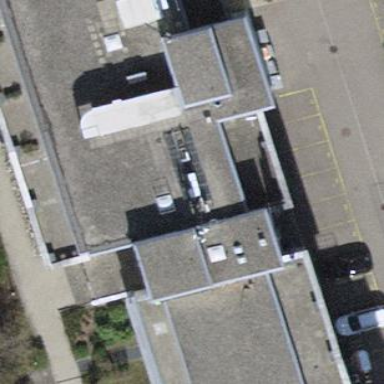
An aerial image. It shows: Commercial building.